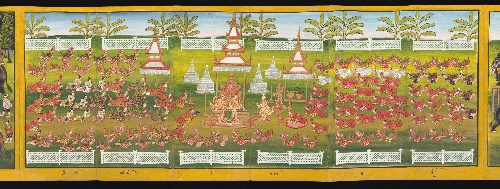
Artist: Court of King Mindon or Thibaw, or associated workshops
Date: 1870s–1880s
Object type: Manuscript
Classification: Paintings
Medium: Watercolor and gold on mulberry paper, with gilt lacquered wood covers and cloth lined box
Culture: Burma
Dimensions: Customized box: H. 17 in. (43.2 cm); W. 7 3/4 in. (19.7 cm); D. 3 in. (7.6 cm)
Manuscript: H. 16 1/2 in. (41.9 cm); W. 7 1/4 in. (18.4 cm); D. 2 1/4 in. (5.7 cm)
Department: Asian Art
Credit line: Purchase, Friends of Asian Art and David L. Rawle Gifts, 2017
Accession year: 2017
Repository: Metropolitan Museum of Art, New York, NY